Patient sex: F
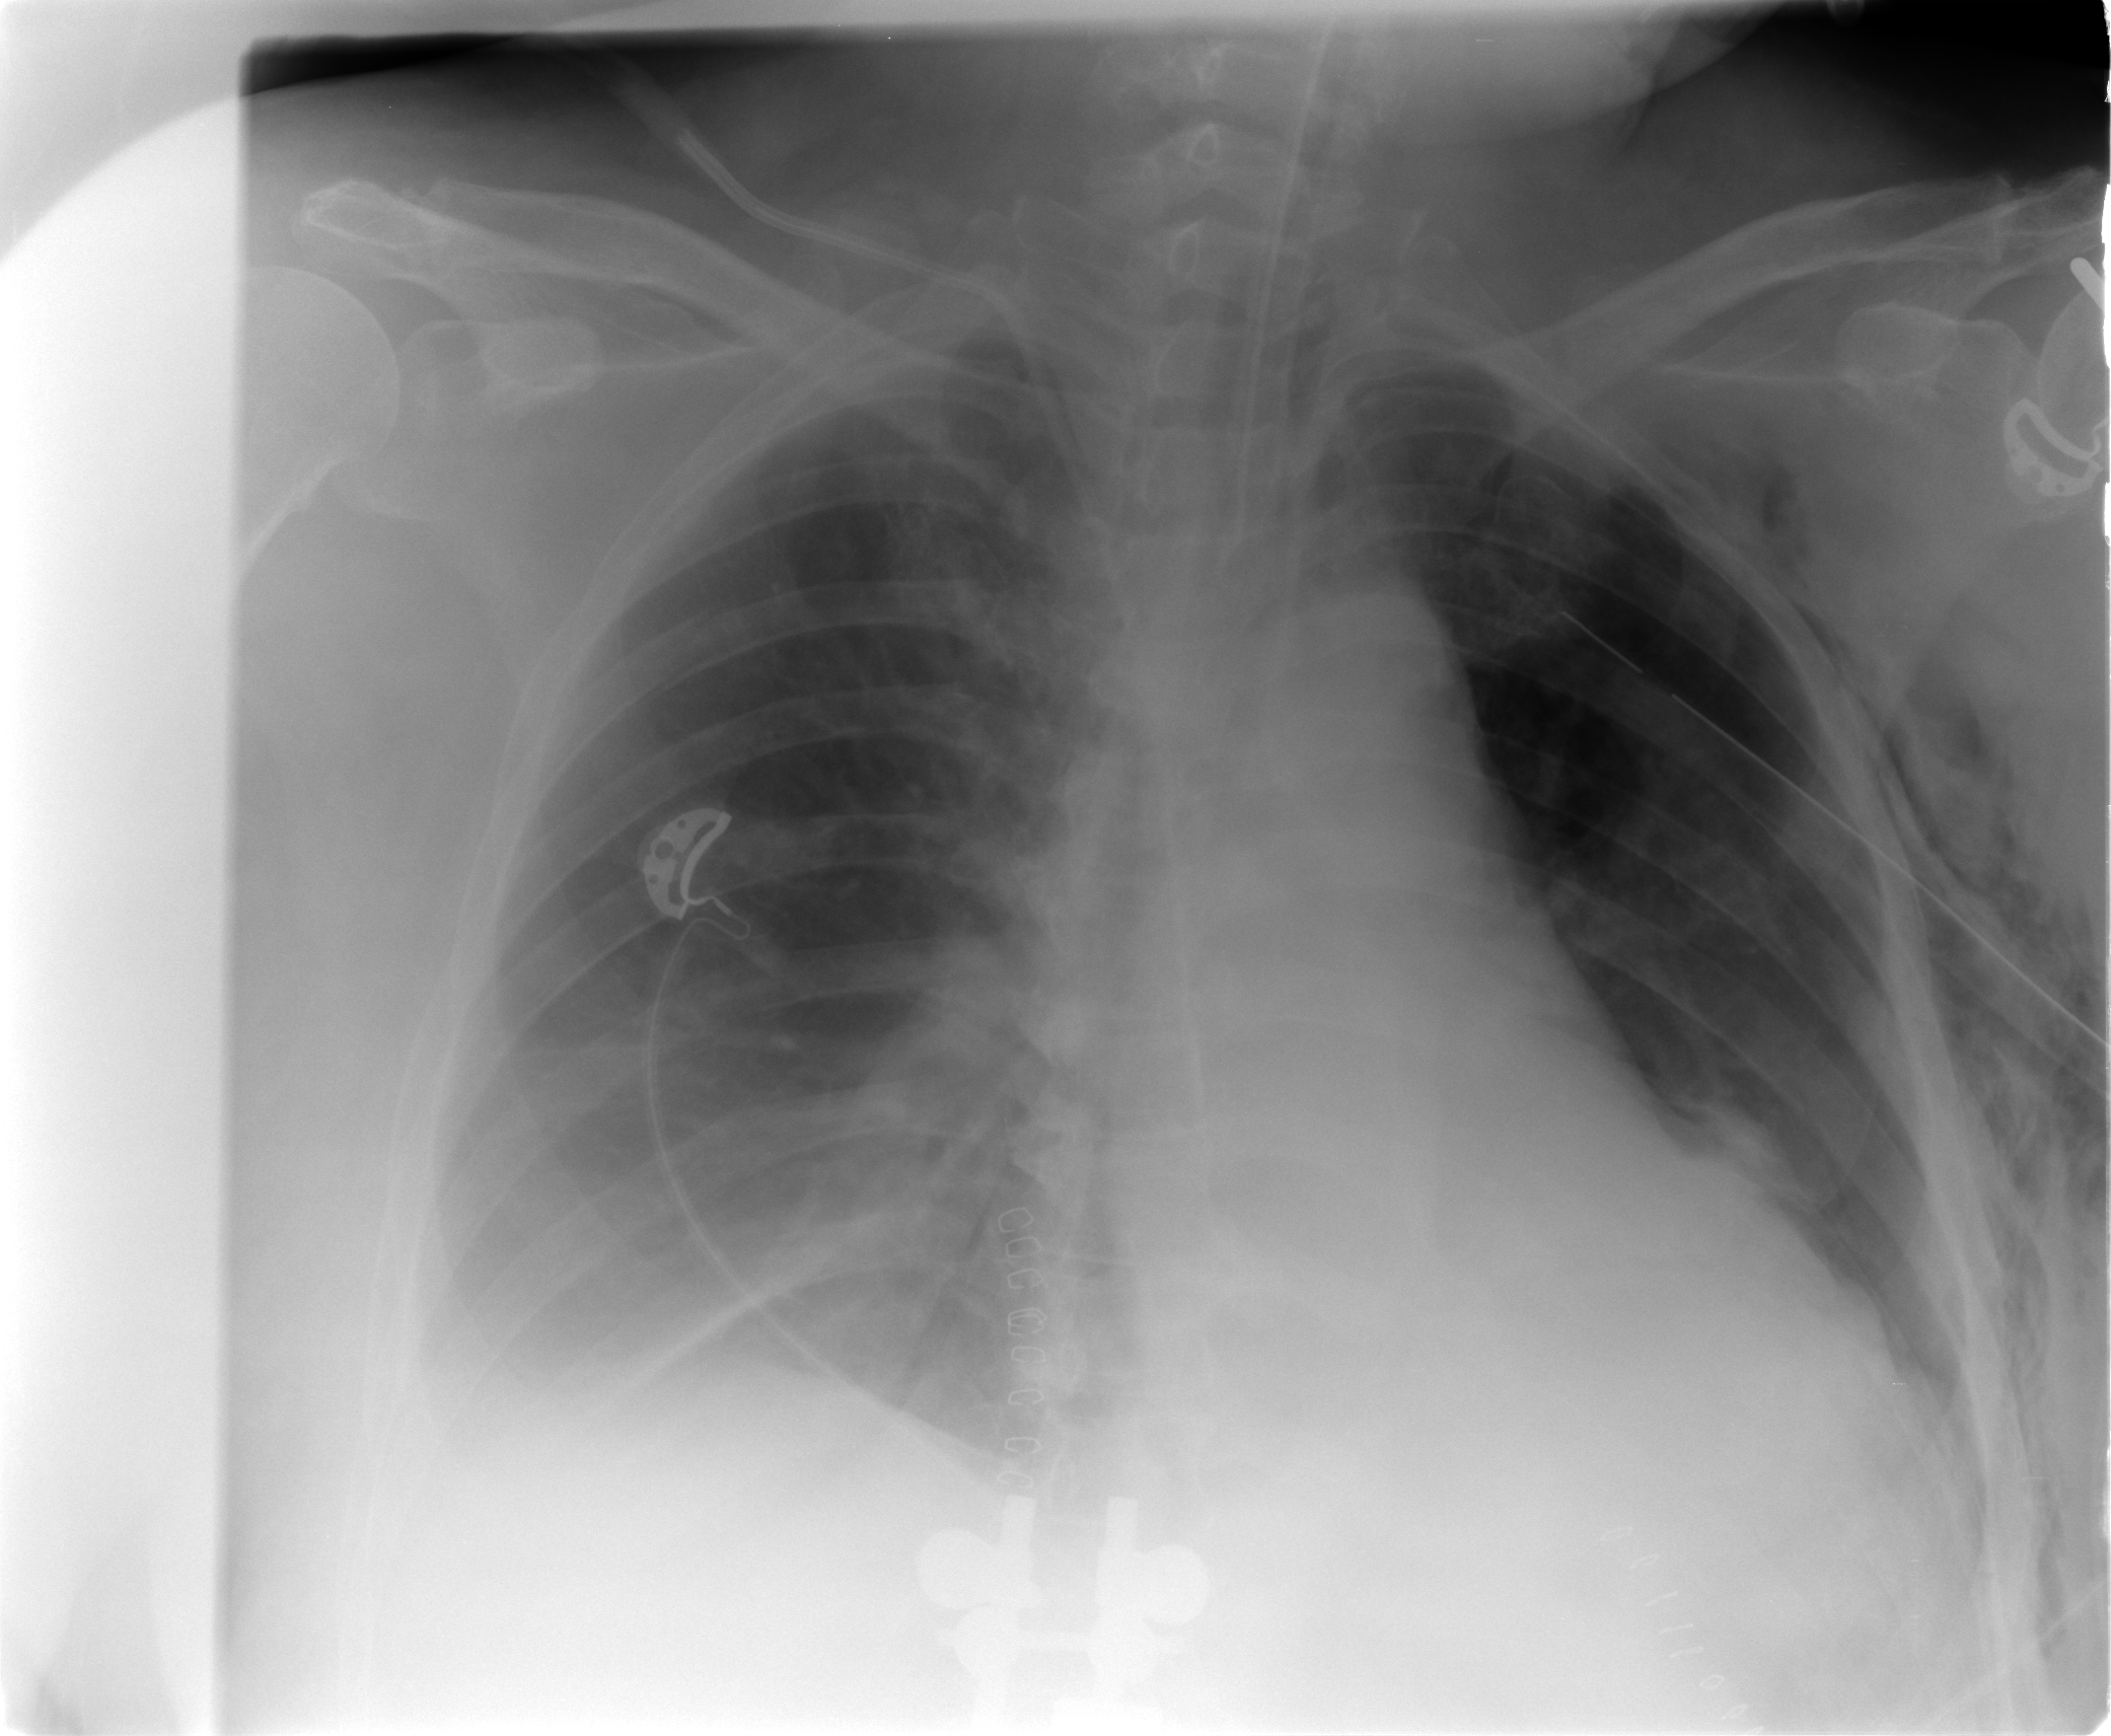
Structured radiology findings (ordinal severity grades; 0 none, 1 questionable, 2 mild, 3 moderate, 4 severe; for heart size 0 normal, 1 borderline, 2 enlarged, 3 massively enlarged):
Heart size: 1
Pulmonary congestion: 0
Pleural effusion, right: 2
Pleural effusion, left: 1
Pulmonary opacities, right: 0
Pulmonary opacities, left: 0
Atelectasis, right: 2
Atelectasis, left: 2